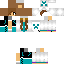
A female skeleton skin with dark skin, wearing brown long hair dressed in a blue hoodie and black pants, featuring a closed mouth.